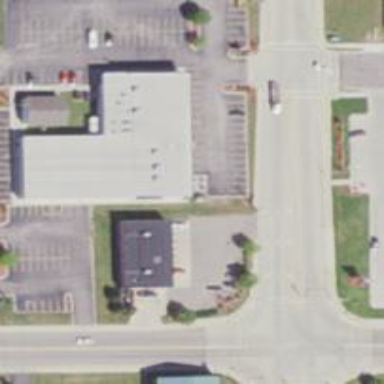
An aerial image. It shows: Commercial building.